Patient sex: F
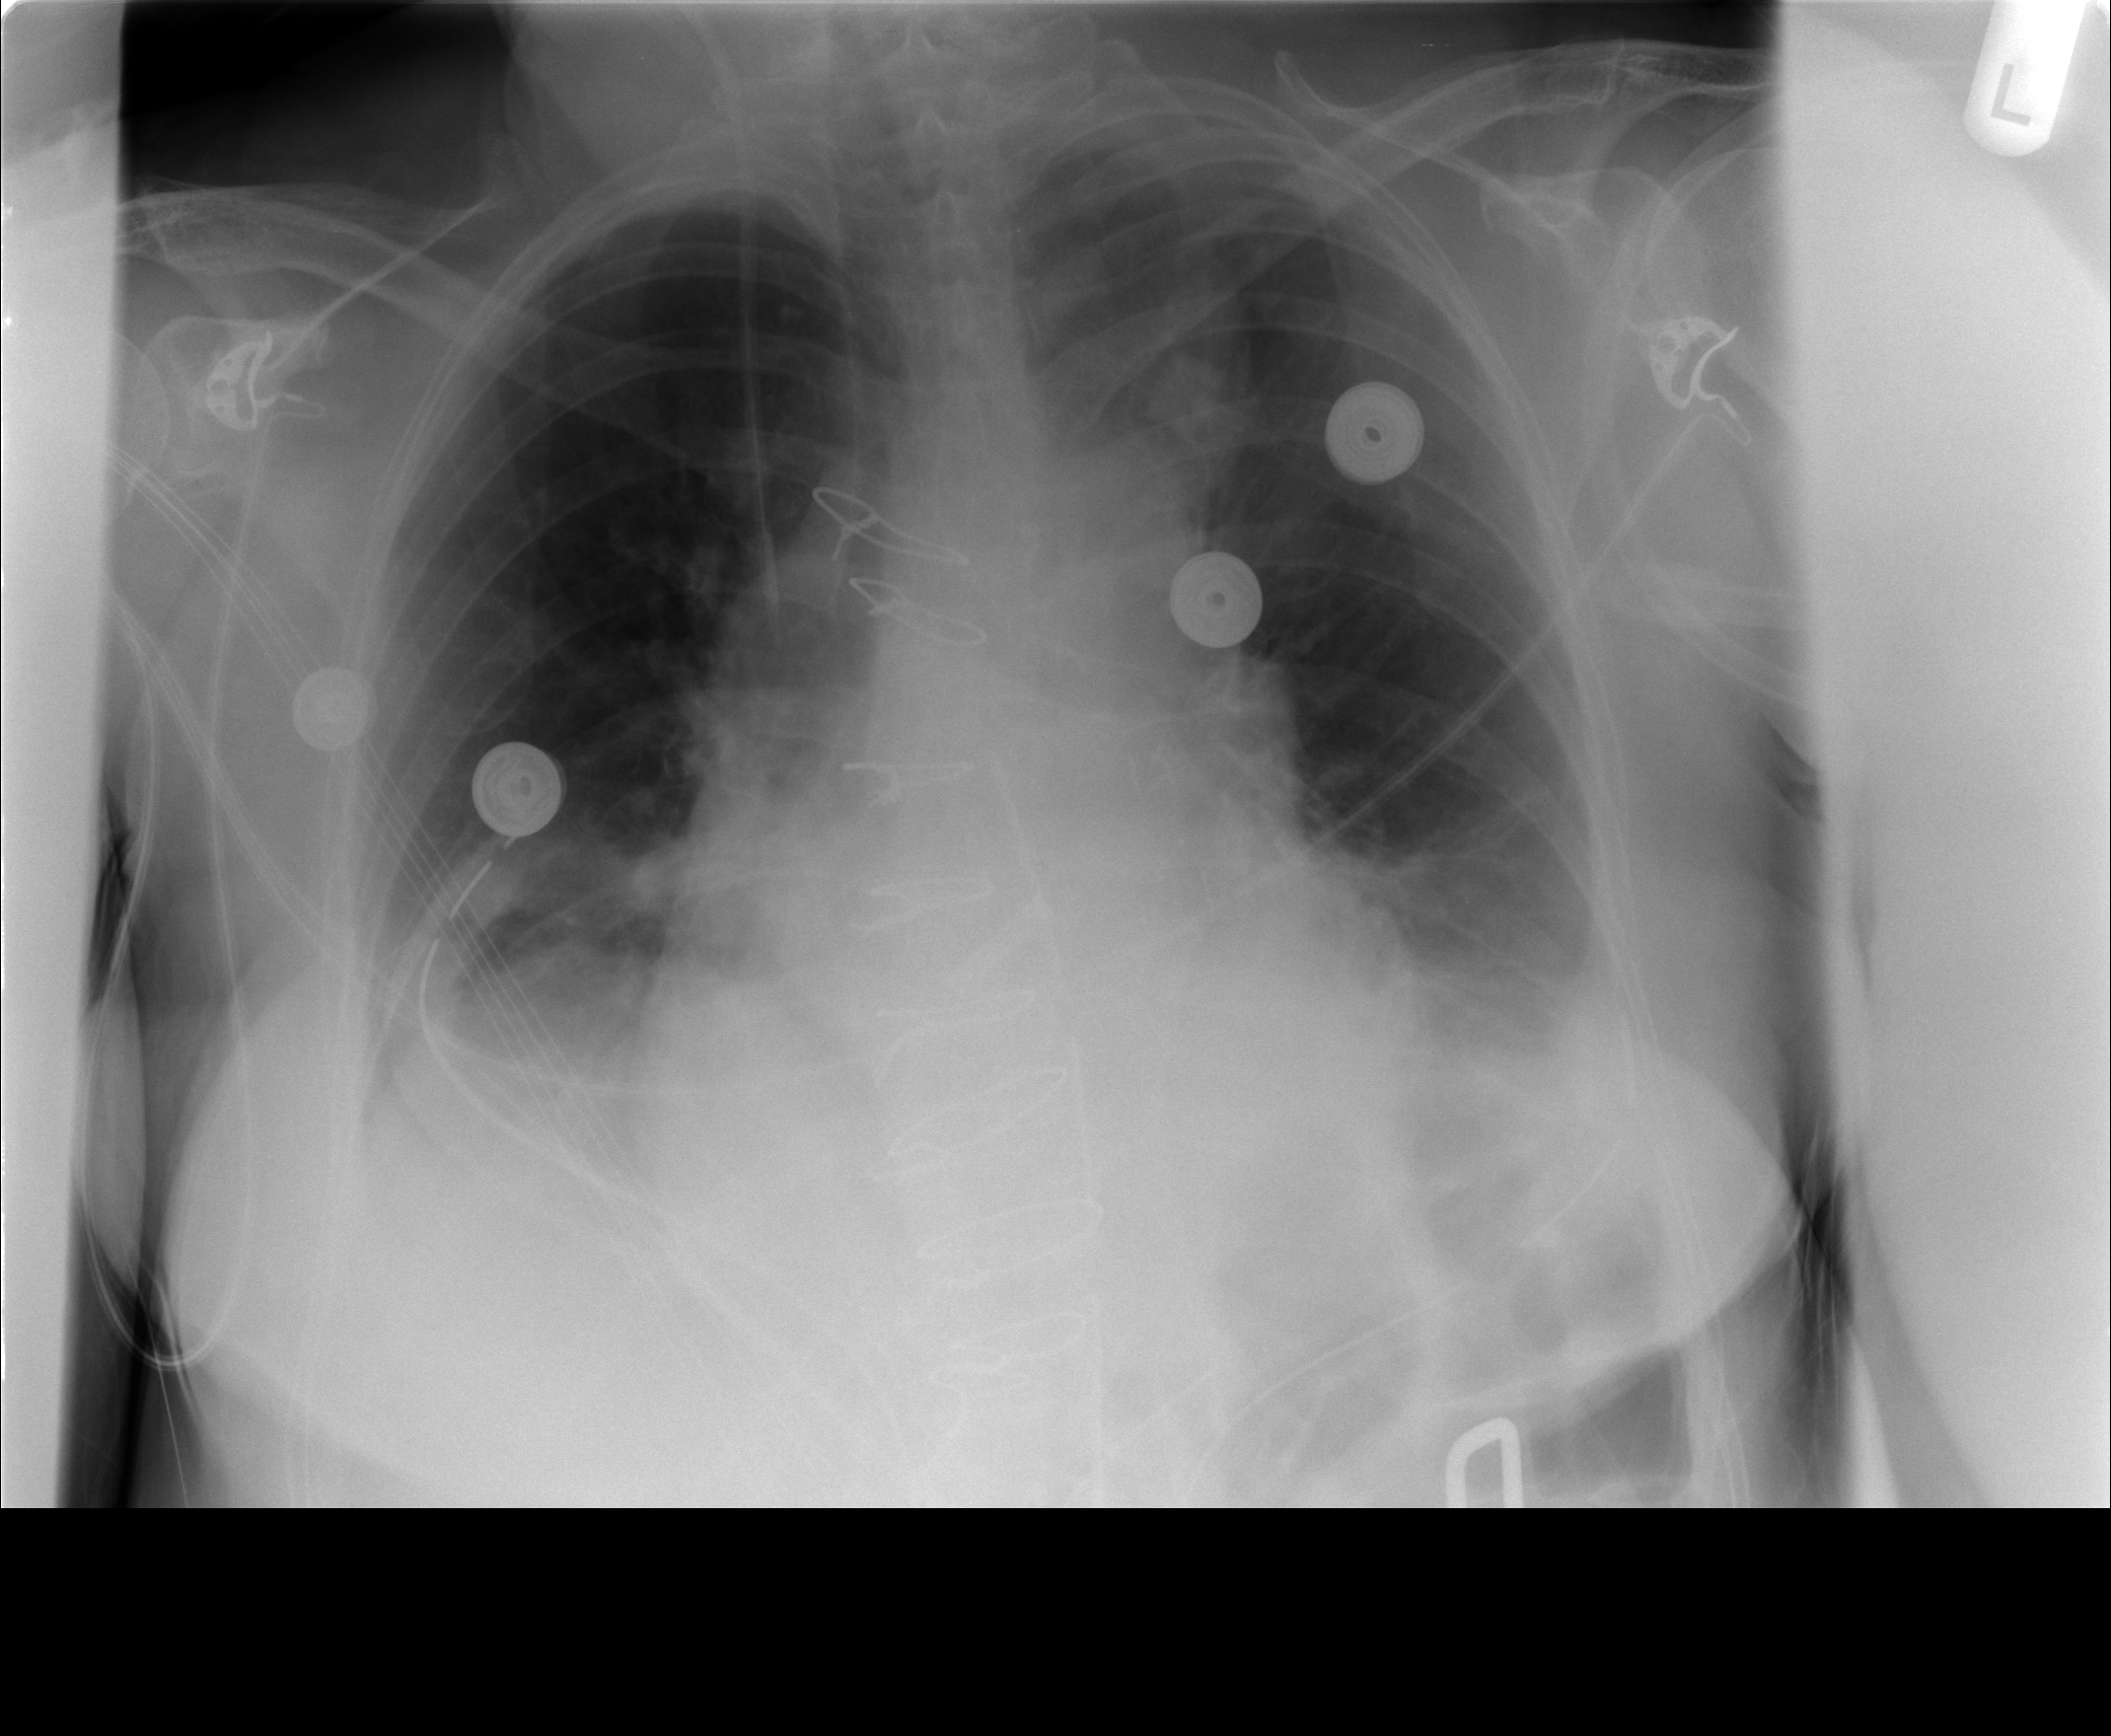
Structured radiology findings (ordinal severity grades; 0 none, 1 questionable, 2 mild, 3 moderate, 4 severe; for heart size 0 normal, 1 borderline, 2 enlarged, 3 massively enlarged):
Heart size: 1
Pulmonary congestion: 1
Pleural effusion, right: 0
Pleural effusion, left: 2
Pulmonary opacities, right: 0
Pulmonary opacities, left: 1
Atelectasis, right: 2
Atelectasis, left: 2